Question: i got a problem while working with fragments, in the first fragment i got a textview, ie:
'''
<EditText
android:id="@+id/LeyOrdenanza"
android:layout_width="match_parent"
android:layout_height="wrap_content"
android:layout_gravity="center"
android:layout_marginTop="@dimen/dpde10"
android:ems="10"
android:hint="Ley / Ordenanza"
android:textColor="@color/cafeoscuro"
android:textColorHint="@color/cafeclaro"
android:textSize="@dimen/legra25" />
'''
the user puts a value, then i change of fragmet, in the new fragment i got a button that calls a function in the class that contains the fragments like this :
'''
EditText LeyOrdenanzav = (EditText) findViewById(R.id.LeyOrdenanza);
LeyOrdenanza = LeyOrdenanzav.getText().toString();
'''
but i get null, when i put the button with the function on the same fragment, everything works like a charm, but i need to change that button to the second fragment, thats when it stops working, any suggestions?...

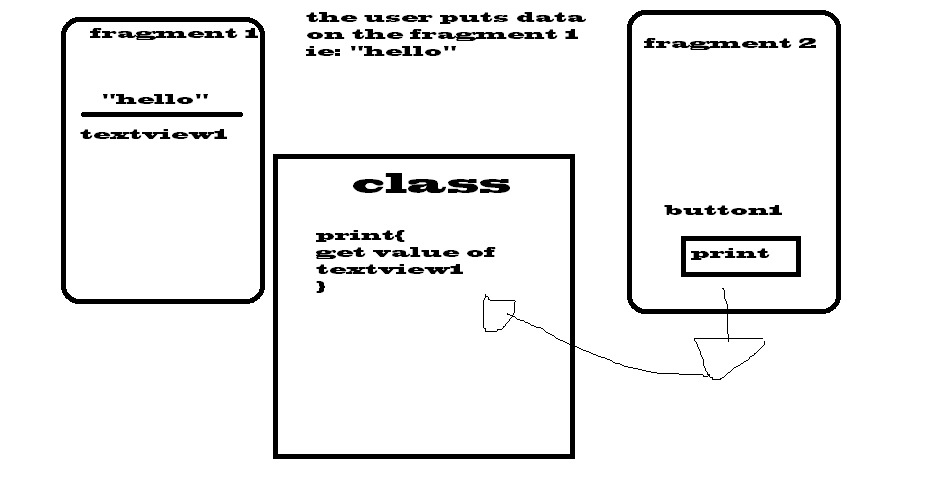
Answer: Hi i hope i got your question right,
in order to send data between fragments you need to create an interface communicator as follows, I'll suggest to make a new class so not to confuse yourself.
'''
public interface Communicator {
public void getData(String data);
}
'''
Have your MainActivity Implement Communicator as follows.
'public class MainActivity extends ActionBarActivity implements Communicator'
after implementing the communicator add the umimplemented method which is getData in the form String in your Case.
this method will work as a hub between the two fragments.
Create an Instance of the Communicator in the fragment where you get the String from the TextView
'''
Communicator communicator = (Communicator) getActivity();
'''
Now Pass the String Like this 'communicator.getData(StringtToPass);'
Initialize an instance of the Fragment in the method using Fragment Manger
'FragmentManager fragmentManager = getFragmentManager(); fragmentTwo fragmentTwo = (fragmentTwo) fragmentManager.findFragmentById(R.id.fragmentTwo);'
On the Other fragment create a method similar to this
'''
public void setData(String string) {
textView.setText(stringPassed);
'''
}
After you initialize the Fragment in the MainActivity you can pass the data this way.
'''
fragmentTwo.setData(StringToPass);
'''
Hope this will help a little.